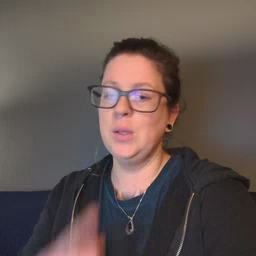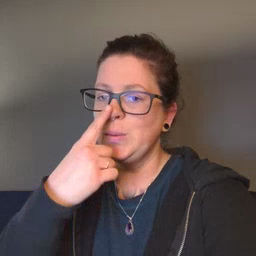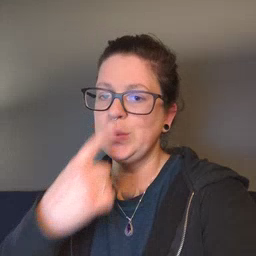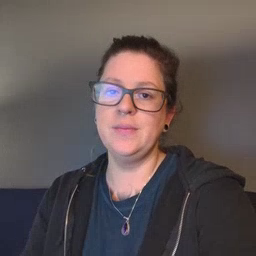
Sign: nose